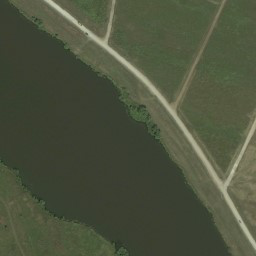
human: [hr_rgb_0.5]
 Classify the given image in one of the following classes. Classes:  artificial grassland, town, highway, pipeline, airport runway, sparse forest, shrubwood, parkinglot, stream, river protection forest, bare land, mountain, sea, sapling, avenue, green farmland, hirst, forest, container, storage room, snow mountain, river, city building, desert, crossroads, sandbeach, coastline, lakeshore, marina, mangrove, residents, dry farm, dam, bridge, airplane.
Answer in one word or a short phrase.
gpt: river